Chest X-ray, PA view. Patient: 24 years old, sex F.
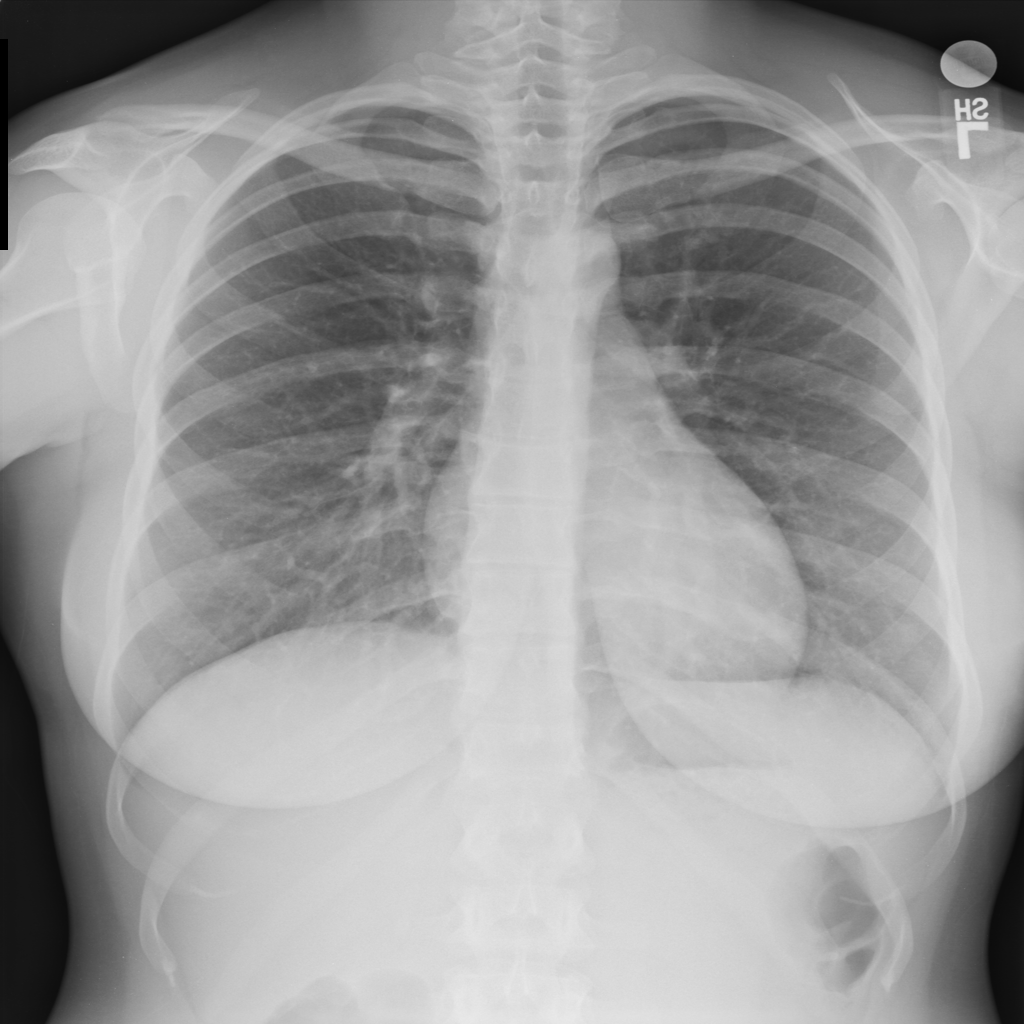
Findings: No Finding